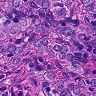
Metastatic tissue present: yes